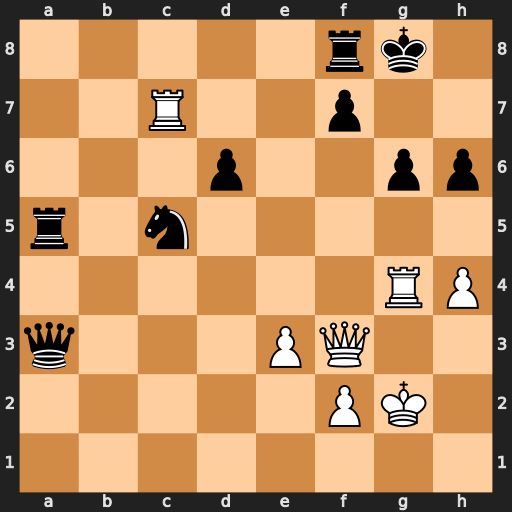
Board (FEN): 5rk1/2R2p2/3p2pp/r1n5/6RP/q3PQ2/5PK1/8
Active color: w
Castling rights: -
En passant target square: -
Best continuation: Rxg6+ fxg6 Qd5+ Ne6 Qxe6+